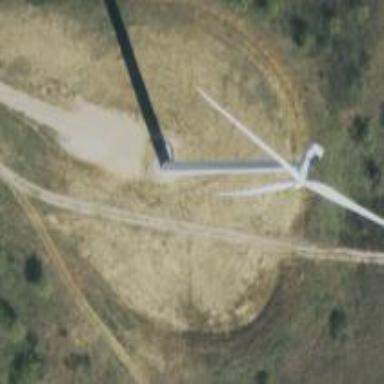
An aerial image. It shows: Wind turbine generator made by Vestas. The generator utilizes wind as its power source and belongs to the horizontal axis type.